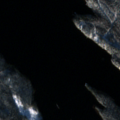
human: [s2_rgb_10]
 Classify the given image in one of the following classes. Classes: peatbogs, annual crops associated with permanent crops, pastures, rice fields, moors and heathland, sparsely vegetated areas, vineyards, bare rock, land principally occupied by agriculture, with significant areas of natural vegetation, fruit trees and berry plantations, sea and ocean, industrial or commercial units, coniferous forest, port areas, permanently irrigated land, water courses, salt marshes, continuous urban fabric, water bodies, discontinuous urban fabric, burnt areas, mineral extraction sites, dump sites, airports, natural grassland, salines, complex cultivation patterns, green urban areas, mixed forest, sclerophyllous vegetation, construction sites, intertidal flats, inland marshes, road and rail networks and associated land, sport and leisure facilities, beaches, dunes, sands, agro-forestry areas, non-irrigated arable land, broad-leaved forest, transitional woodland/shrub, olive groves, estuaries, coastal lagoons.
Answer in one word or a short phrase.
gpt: coniferous forest, mixed forest, water bodies